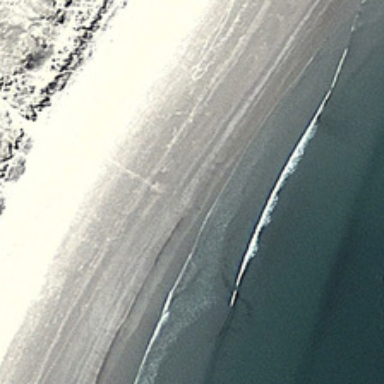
Two rows of waves in green ocean are near a yellow beach .